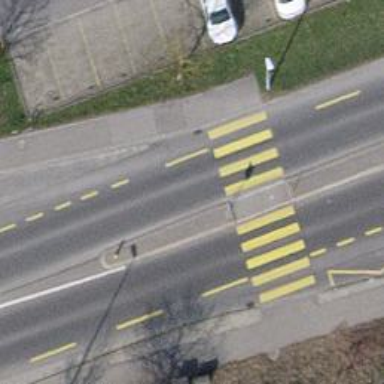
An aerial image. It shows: Zebra crossing on the road.